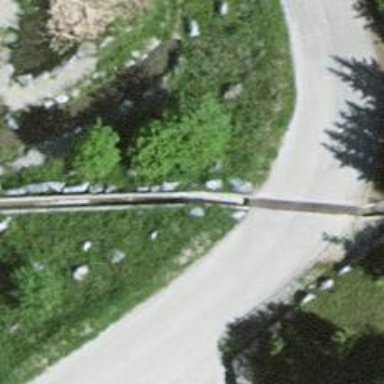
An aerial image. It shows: Culvert tunnel under ditch.